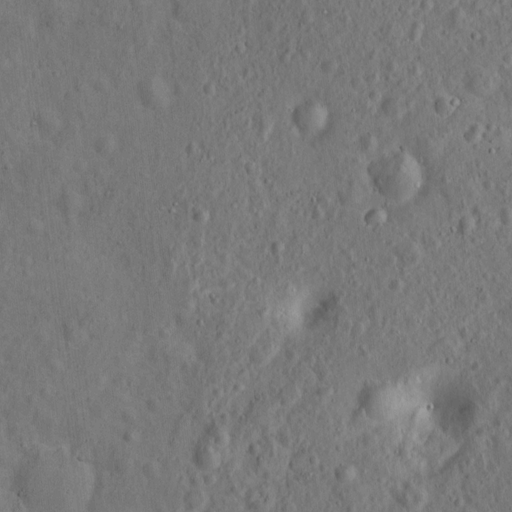
Classes present: Background, Cone